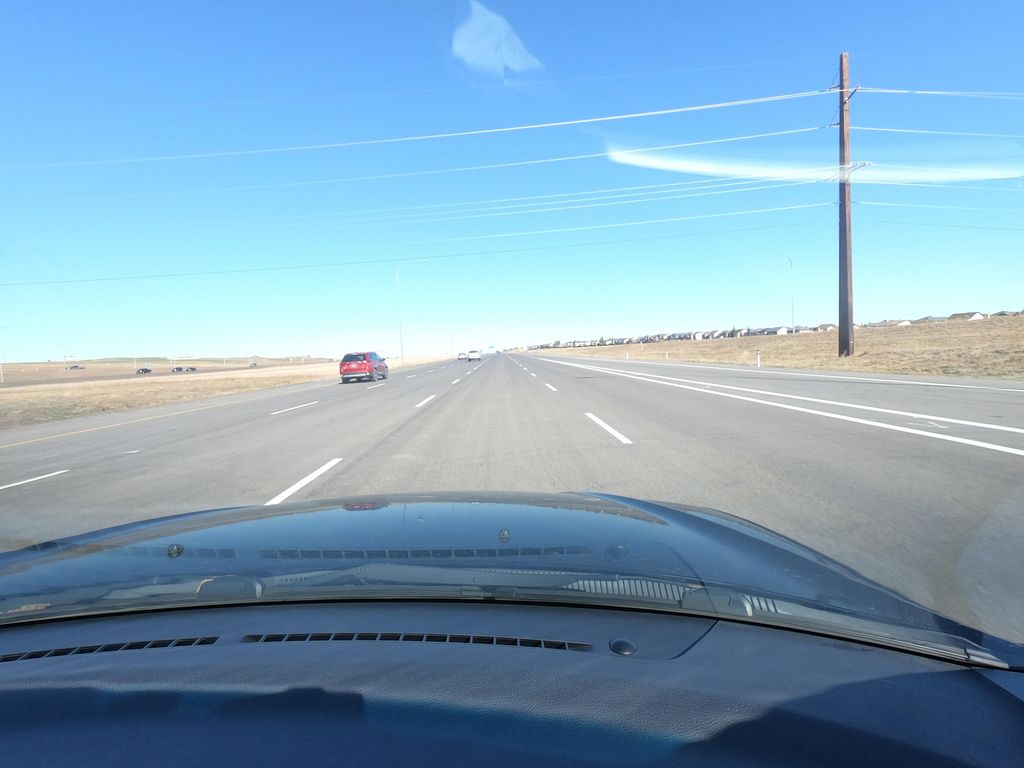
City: calgary